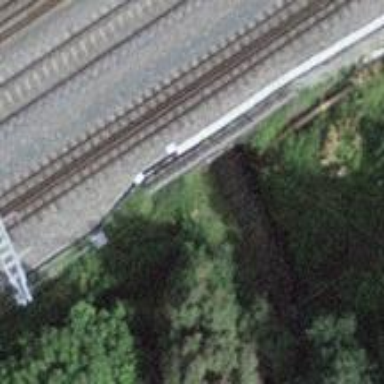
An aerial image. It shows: Tunnel with steps inside.